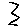
Label: zigzag